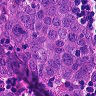
Metastatic tissue present: yes